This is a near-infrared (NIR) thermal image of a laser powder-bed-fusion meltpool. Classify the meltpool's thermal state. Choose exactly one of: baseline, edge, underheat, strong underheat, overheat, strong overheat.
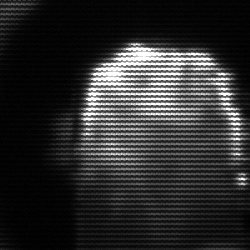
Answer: baseline